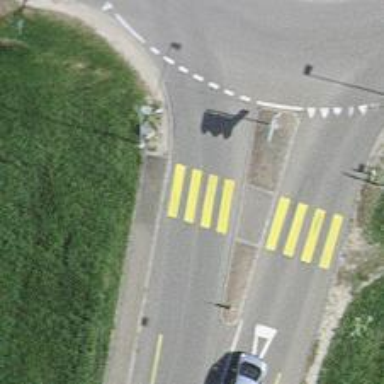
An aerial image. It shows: Uncontrolled crossing on the road.